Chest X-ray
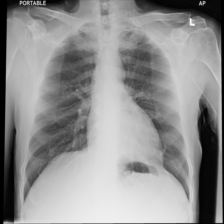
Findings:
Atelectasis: negative
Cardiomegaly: negative
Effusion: negative
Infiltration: negative
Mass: negative
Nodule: negative
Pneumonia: negative
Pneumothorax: negative
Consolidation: negative
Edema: negative
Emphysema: negative
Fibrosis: negative
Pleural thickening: negative
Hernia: negative